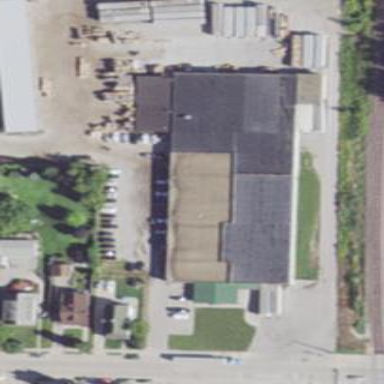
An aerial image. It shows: Warehouse building.